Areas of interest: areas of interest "China Life Insurance Shaanxi Branch Comprehensive Building"
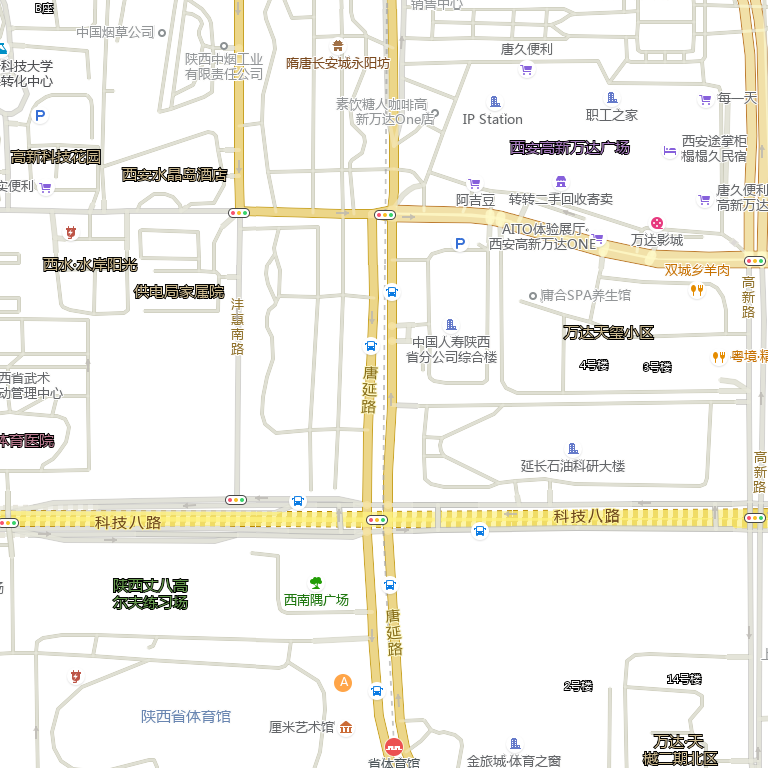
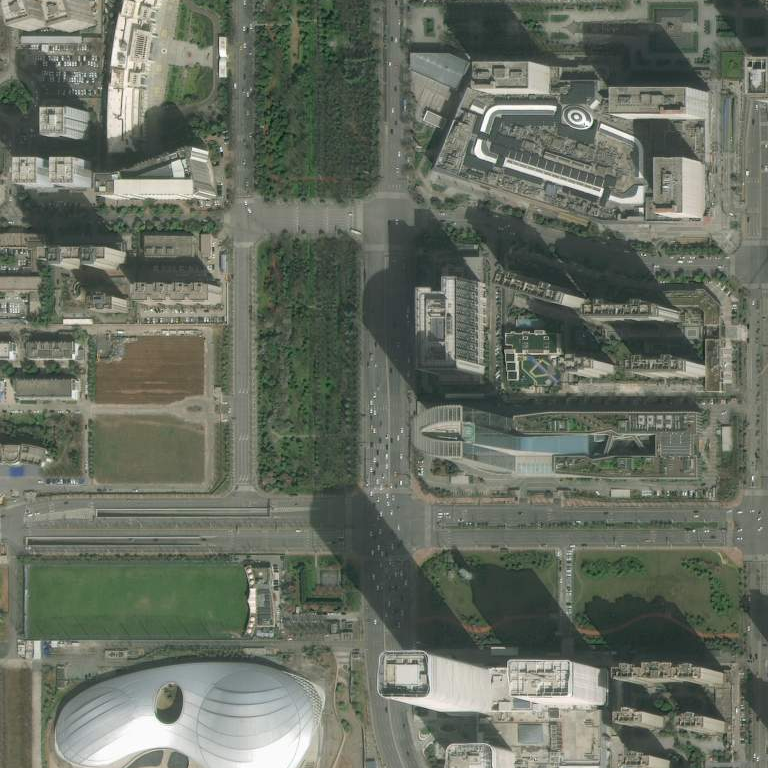